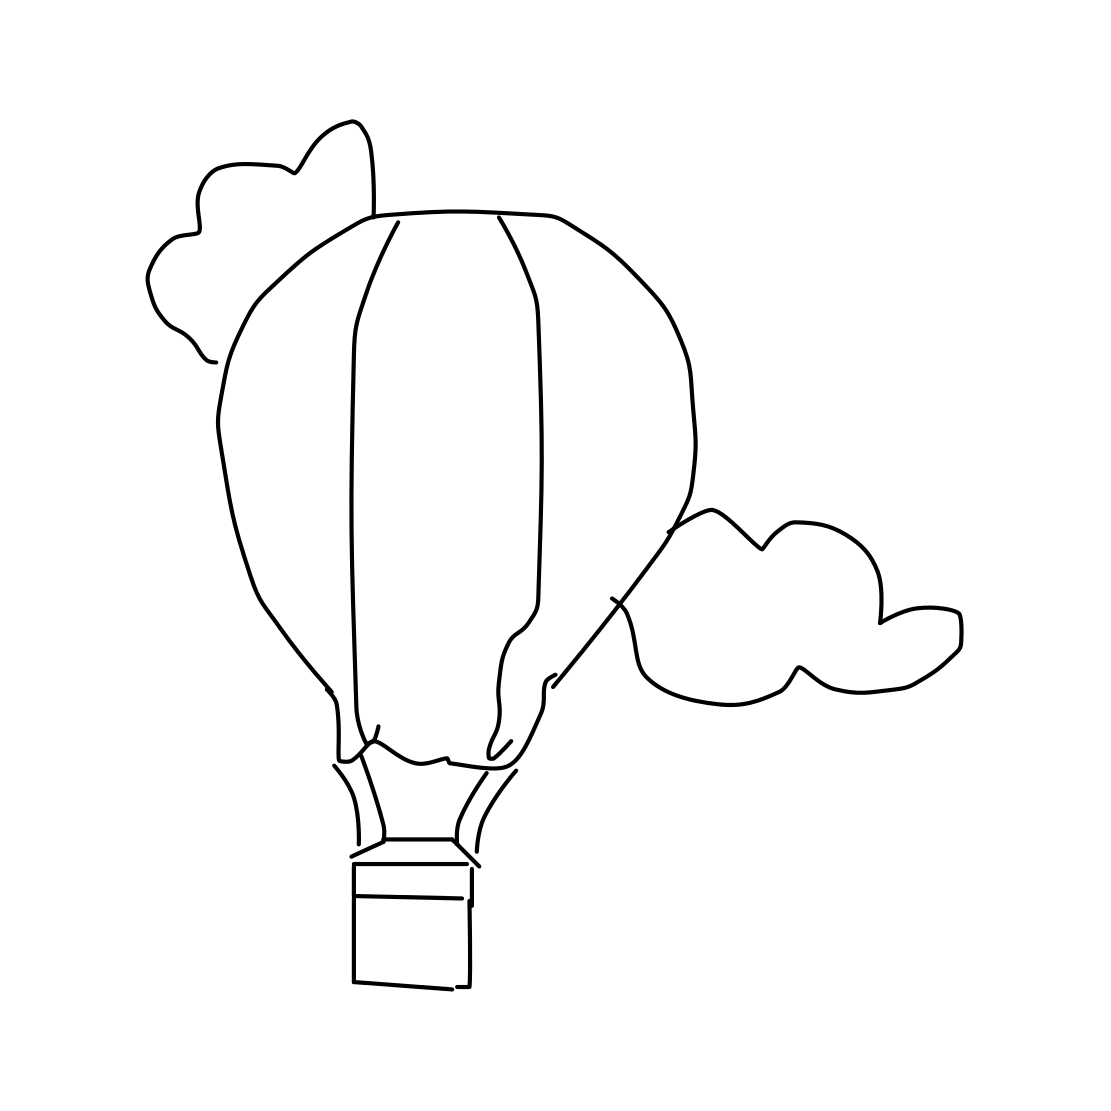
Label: hot air balloon